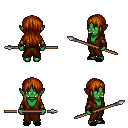
a pixel art fantasy rpg character, female body template, orc, green skin, brown robe, magenta pants, brunette unkempt hairstyle, cloth bracers, black slippers, spear, four views (front, back, left, right), 2x2 character sprite sheet, small pixel art, hard edges, no anti-aliasing